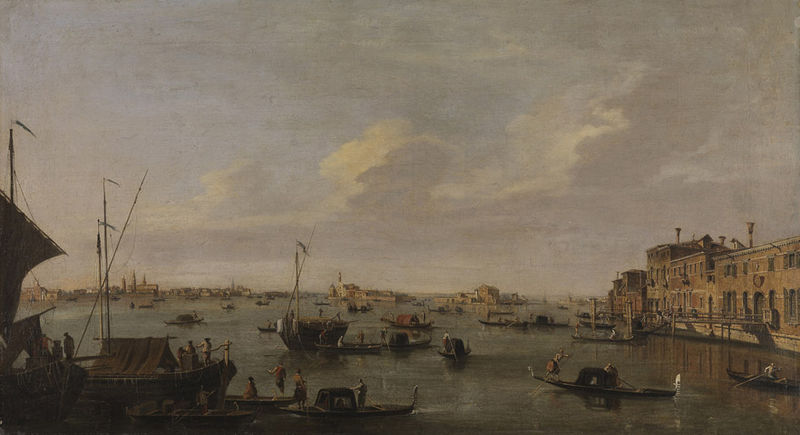
Titel: Blick auf die venezianische Lagune mit den Inseln San Michele und San Cristoforo
Künstler: Francesco (1800) Tironi
Standort: Karlsruhe
Institution: Staatliche Kunsthalle Karlsruhe
Schlagwörter: blau, himmel, wasser, wolken, menschen, stadt, ufer, hell, gebäude, häuser, kanal, händler, boote, handel, schiffe, vedute, venedig, fischer, mast, hafen, kähne, masten, querformat, bucht, verismus, canaletto, canale grande, gondel, gondeln, kanäle, stadtpalast, 18. jahrhundert